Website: bh-photo
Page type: address-validator
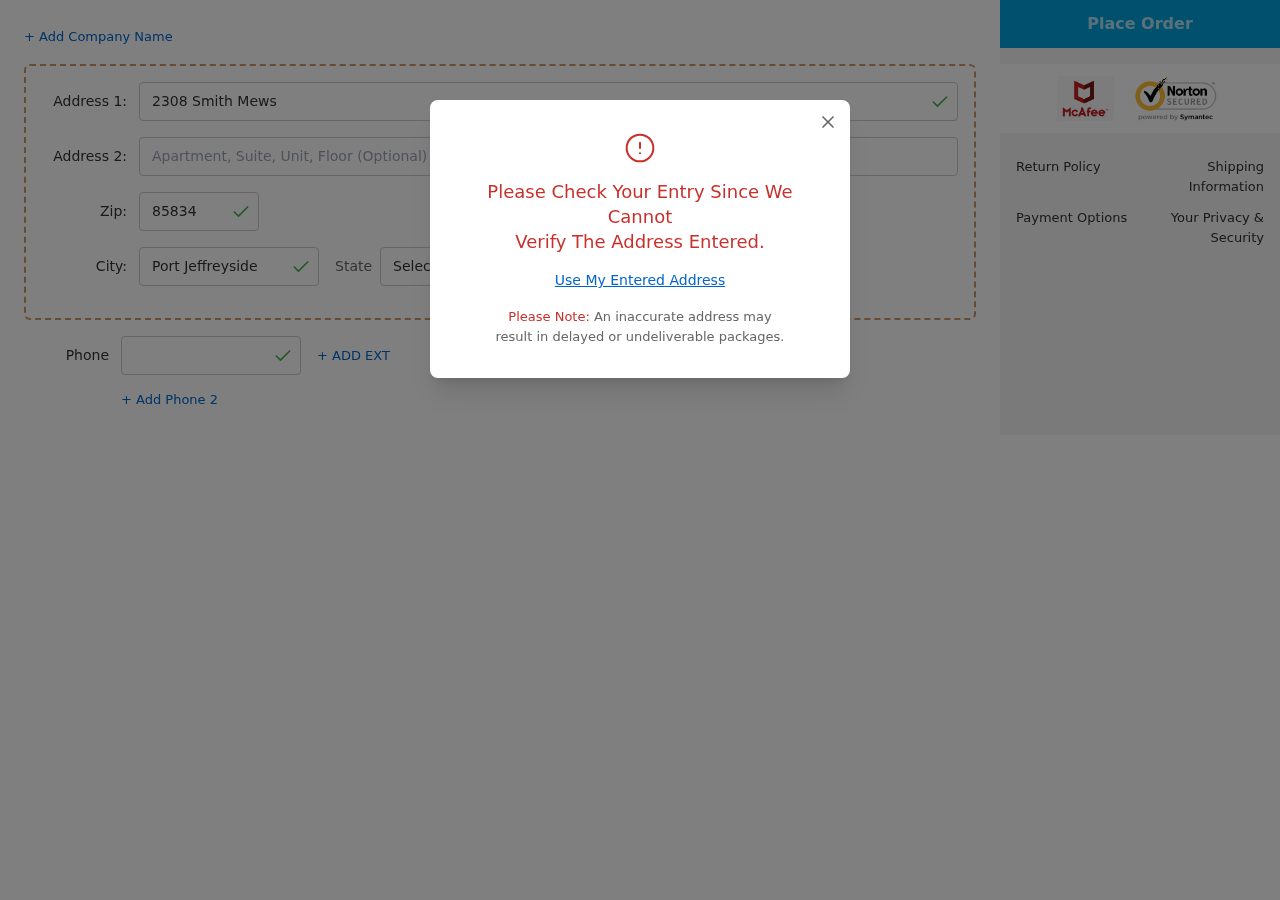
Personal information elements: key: PII_CITY
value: Port Jeffreyside
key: PII_PHONE
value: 4759739622
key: PII_POSTCODE
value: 85834
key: PII_STATE_ABBR
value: IL
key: PII_STREET
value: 2308 Smith Mews